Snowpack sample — Rabbit Ears Pass, Jackson County, Colorado, USA (12/17/25, 1:08 PM MST)
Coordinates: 40.387, -106.625
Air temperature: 34 °F
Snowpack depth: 46 cm
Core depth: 20 cm
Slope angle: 6°, slope face: 165°
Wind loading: medium
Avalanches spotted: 0
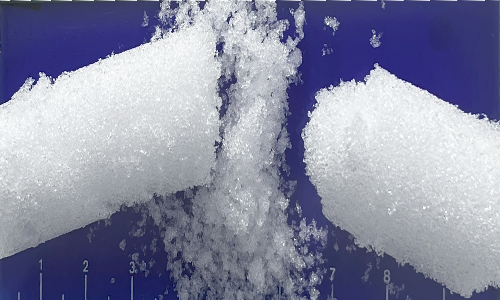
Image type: core
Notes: No avalanches spotted nearby, although collected in a meadowy area with minimal risk on this face of the pass.